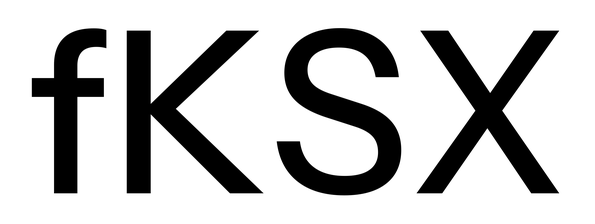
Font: InstrumentSans_Medium